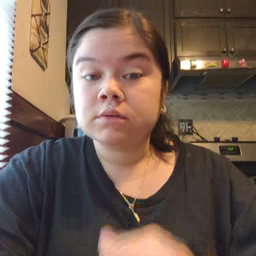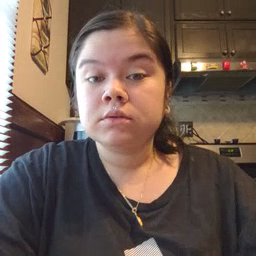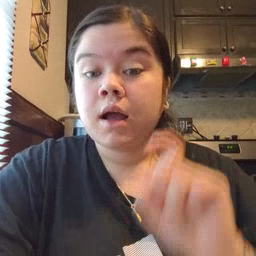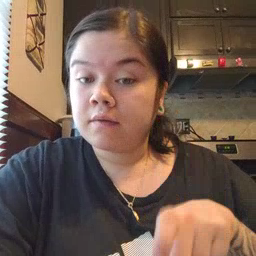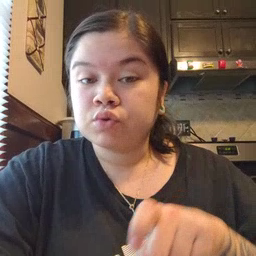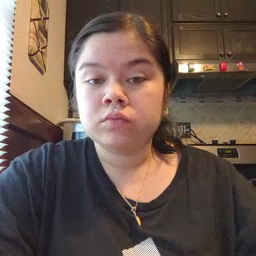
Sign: haveto